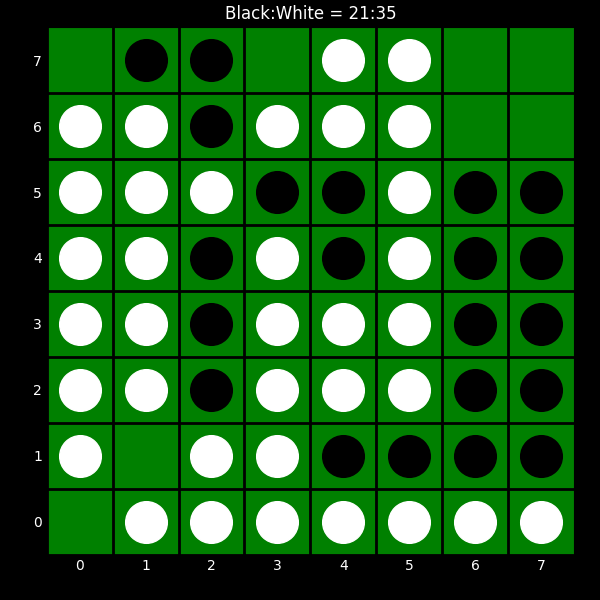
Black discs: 21
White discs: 35